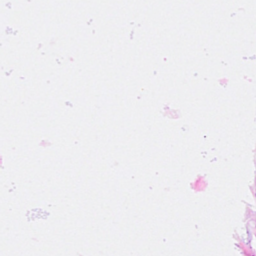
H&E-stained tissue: Breast